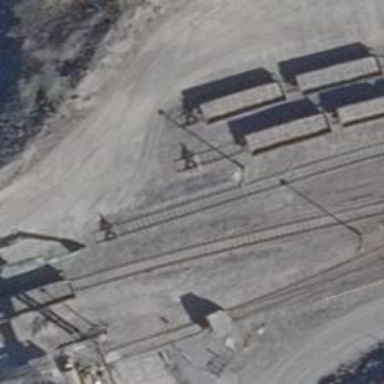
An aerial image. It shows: Rail spur service.